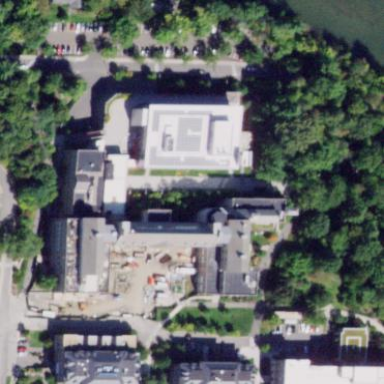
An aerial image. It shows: University building.